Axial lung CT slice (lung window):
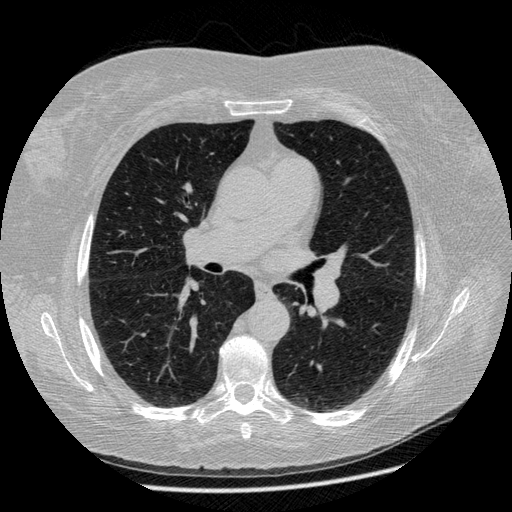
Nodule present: no